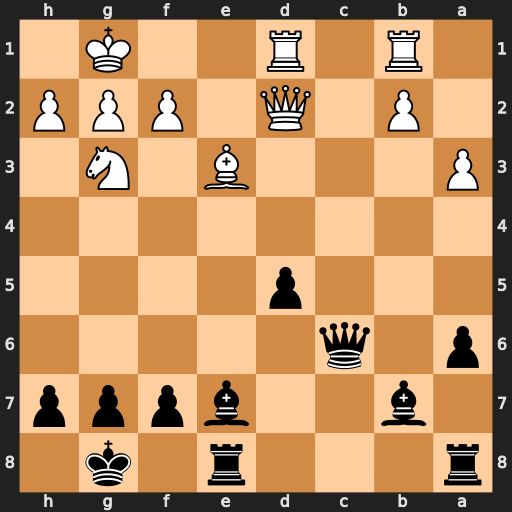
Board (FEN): r3r1k1/1b2bppp/p1q5/3p4/8/P3B1N1/1P1Q1PPP/1R1R2K1
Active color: b
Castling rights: -
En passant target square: -
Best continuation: d4 f3 dxe3